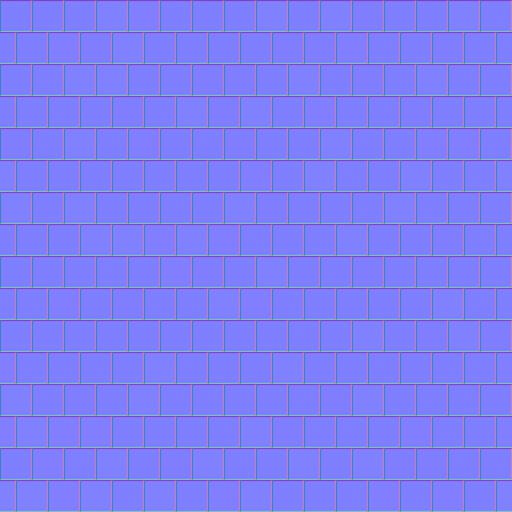
bathroom clean green reflective shiny smooth tiled tiles